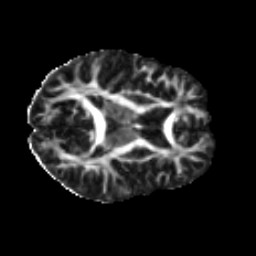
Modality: FA
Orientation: axial
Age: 32
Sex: male
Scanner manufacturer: ge
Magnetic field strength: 3 T
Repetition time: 7.8 s
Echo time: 0.0608 s